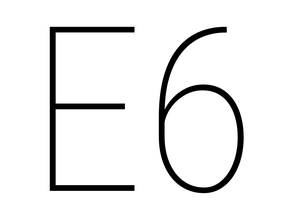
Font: Roboto_Condensed_Thin